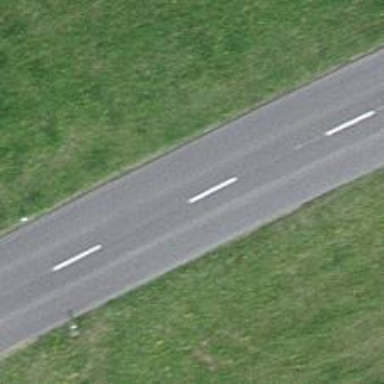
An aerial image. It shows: Secondary road.